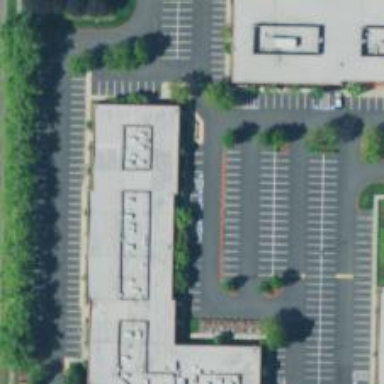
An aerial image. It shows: Parking space.